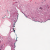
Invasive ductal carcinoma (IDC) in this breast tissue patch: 0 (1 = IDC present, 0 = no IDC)